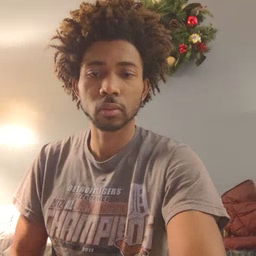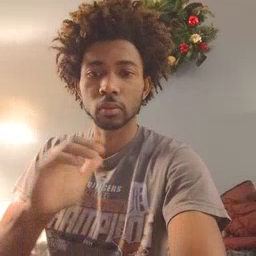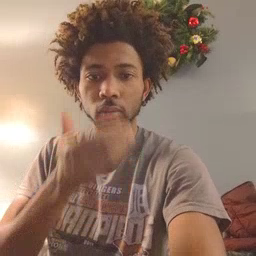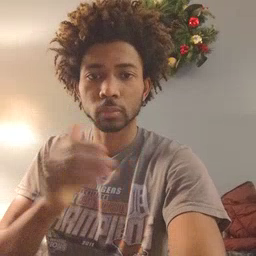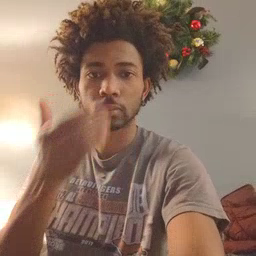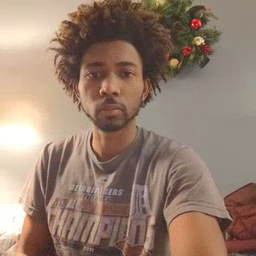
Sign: cereal